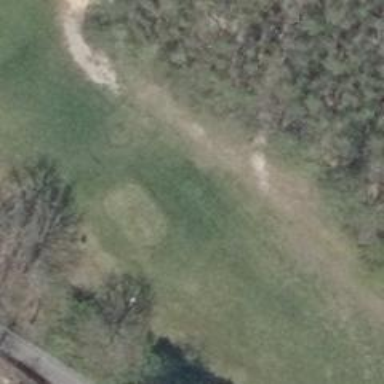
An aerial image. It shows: Golf tee.